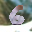
Label: 6